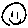
Label: smiley face